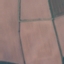
Land use / land cover: AnnualCrop